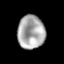
Tissue: lung
Cell type: Others
Senescence score: 0.2269
Nuclear area (px): 892
Mean DAPI intensity: 170.038